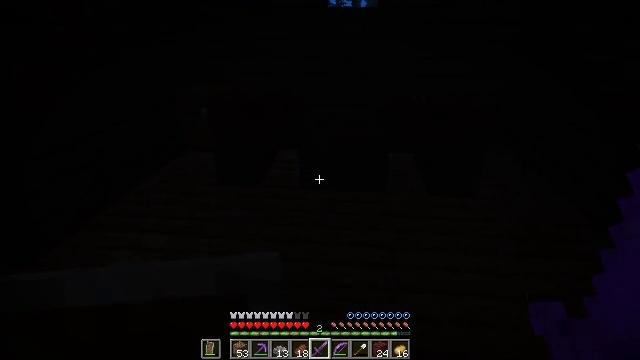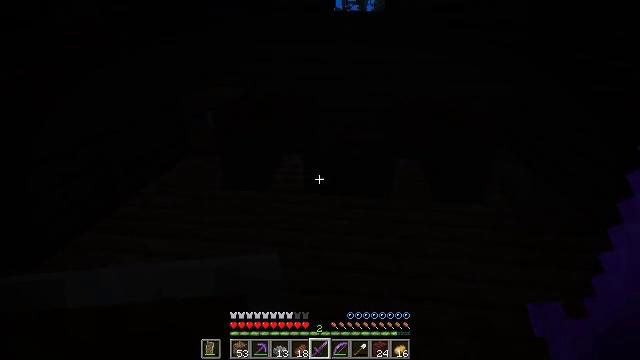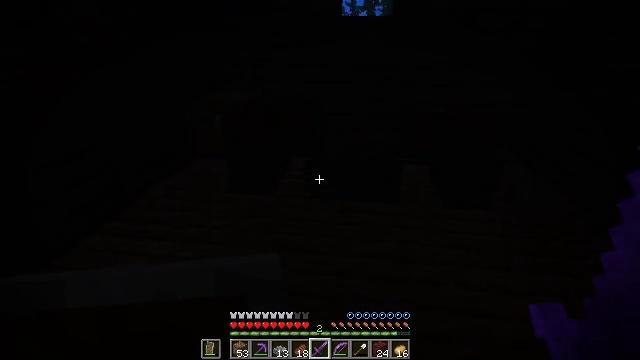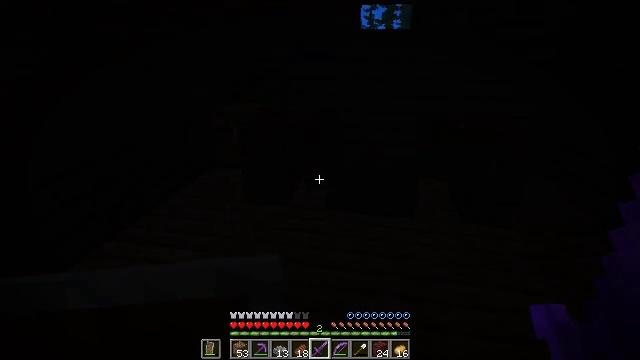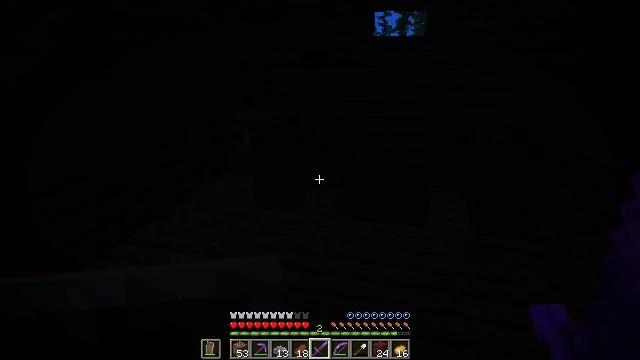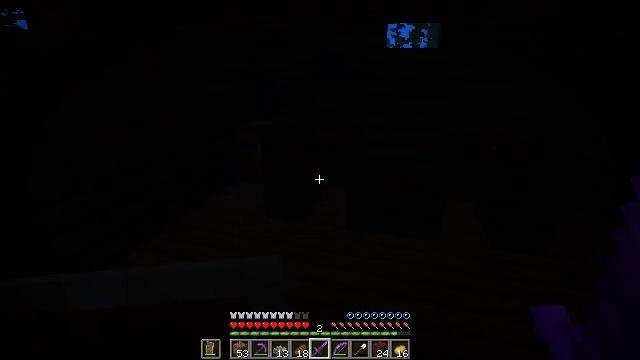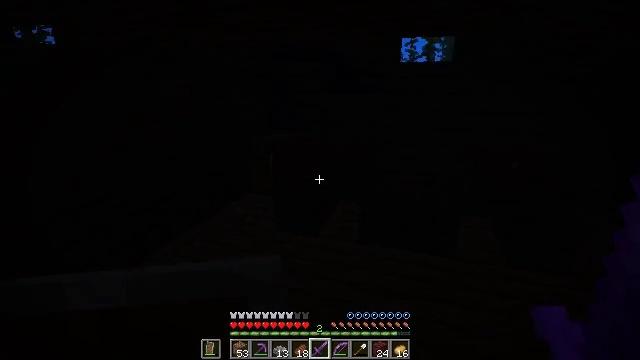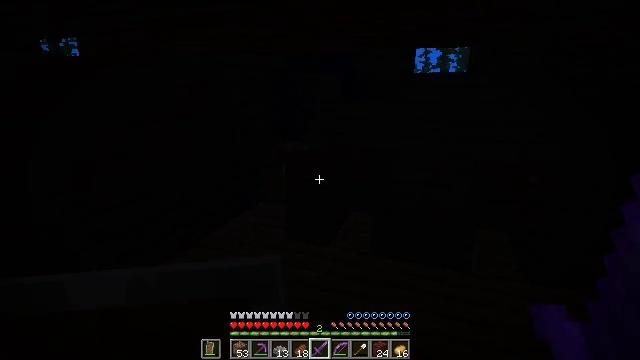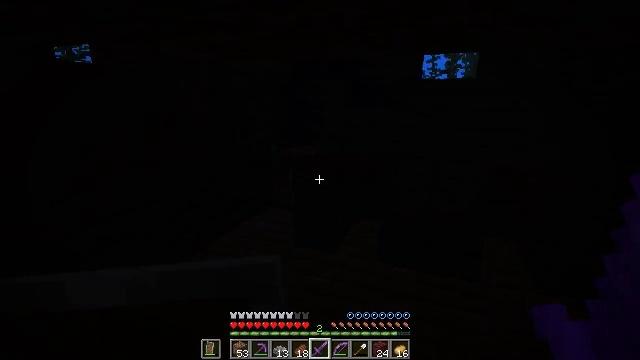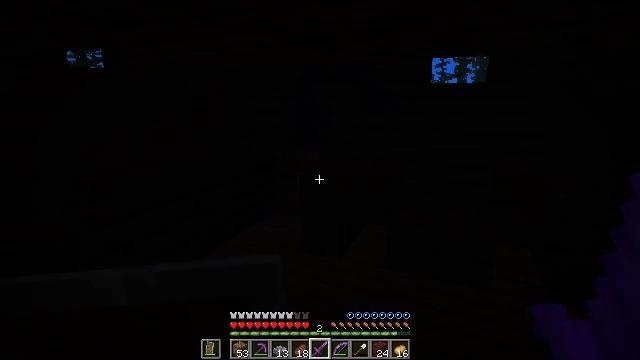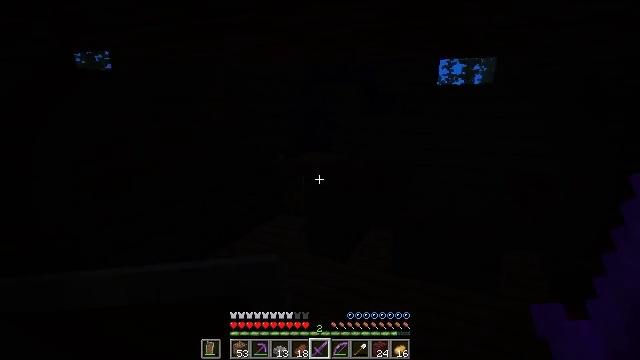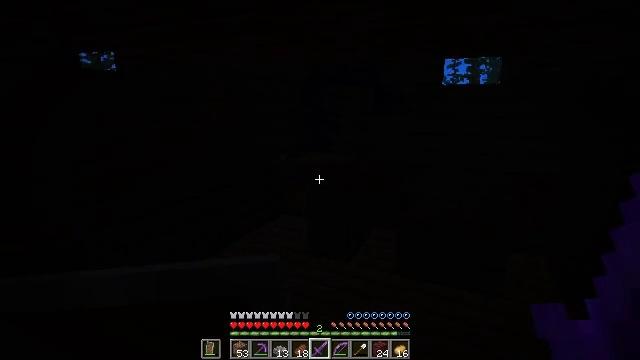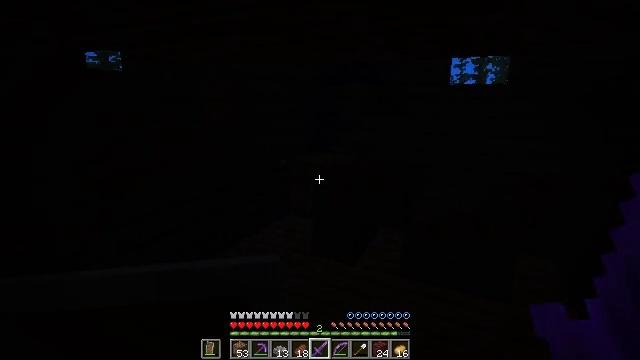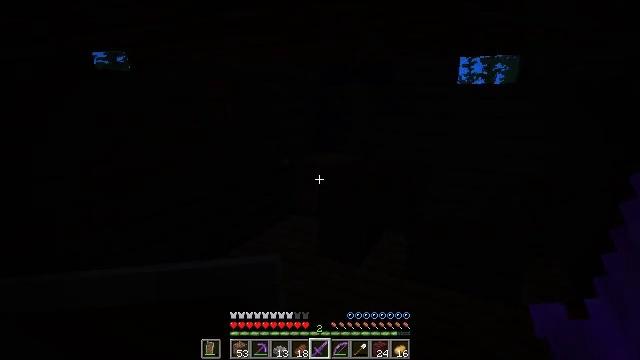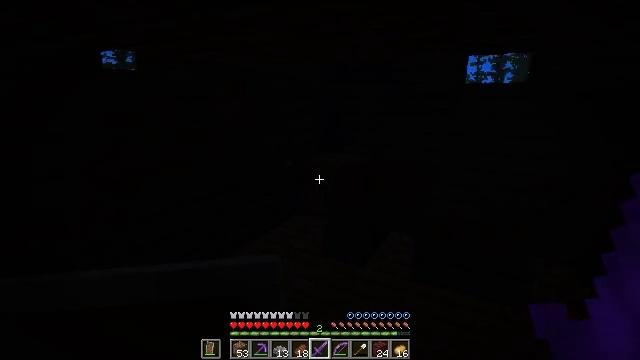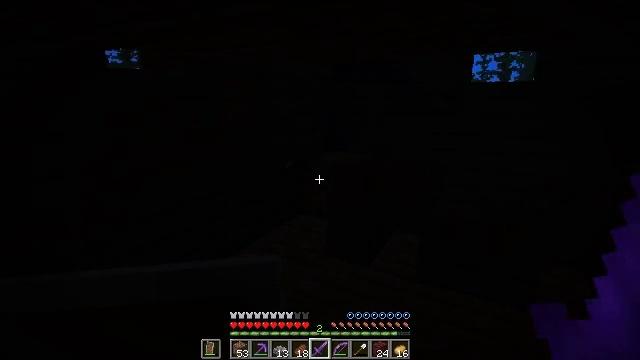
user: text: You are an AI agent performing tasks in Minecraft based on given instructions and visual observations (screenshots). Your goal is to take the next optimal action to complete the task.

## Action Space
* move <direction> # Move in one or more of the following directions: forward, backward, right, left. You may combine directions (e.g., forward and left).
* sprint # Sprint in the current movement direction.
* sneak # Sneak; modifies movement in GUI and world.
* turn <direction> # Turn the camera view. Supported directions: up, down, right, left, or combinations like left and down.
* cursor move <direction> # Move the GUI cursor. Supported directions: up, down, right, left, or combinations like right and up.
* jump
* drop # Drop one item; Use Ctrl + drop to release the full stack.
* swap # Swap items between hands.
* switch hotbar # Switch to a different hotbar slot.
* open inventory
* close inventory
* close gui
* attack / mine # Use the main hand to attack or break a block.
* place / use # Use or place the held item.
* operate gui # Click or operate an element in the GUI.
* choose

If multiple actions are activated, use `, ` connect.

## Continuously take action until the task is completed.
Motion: motion action
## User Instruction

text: mine block bubble coral block
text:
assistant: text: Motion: move forward, sneak, turn left
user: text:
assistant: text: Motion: move forward, sneak, turn left
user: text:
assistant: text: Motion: move forward, sneak, turn left and up
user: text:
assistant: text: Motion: move forward, turn left and up
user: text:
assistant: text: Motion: move forward, turn left and up
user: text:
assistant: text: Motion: turn left and up
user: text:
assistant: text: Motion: turn left and up
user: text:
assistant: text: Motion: move forward, turn left and up
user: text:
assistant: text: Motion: move forward, turn left
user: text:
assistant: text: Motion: move forward, turn left
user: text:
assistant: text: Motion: move forward
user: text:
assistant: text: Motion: move forward, turn left
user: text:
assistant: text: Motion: move forward, turn left
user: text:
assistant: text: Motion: move forward, turn left
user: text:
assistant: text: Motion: move forward
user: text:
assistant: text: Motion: move forward
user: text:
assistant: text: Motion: move forward
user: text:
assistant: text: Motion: move forward
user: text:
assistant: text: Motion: move forward
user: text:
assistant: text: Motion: move forward
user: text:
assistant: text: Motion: move forward
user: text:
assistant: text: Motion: move forward
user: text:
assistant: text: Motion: move forward
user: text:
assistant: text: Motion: move forward
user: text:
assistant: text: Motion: move forward
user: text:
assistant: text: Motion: move forward, turn right
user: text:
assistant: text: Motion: move forward and move left, turn right
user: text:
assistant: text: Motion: move forward and move left, turn right
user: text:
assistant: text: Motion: move forward and move left
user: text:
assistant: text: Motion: move forward and move left